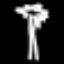
Label: palm tree